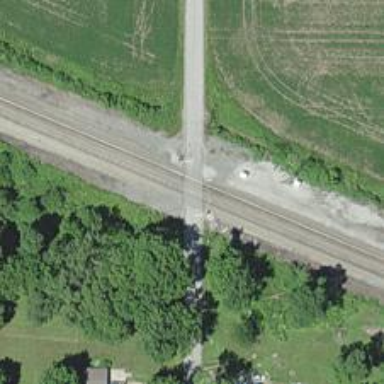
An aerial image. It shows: Level crossing along the railway.